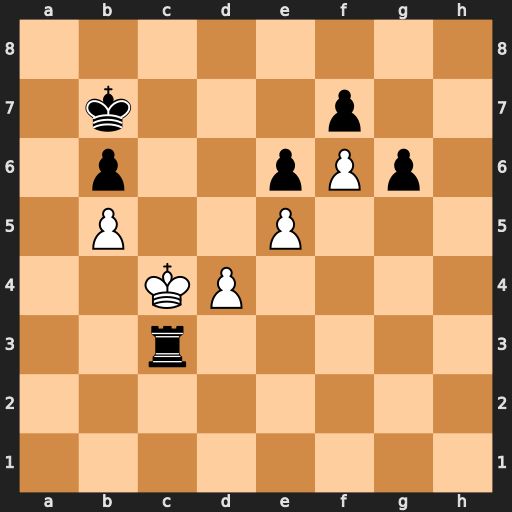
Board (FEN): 8/1k3p2/1p2pPp1/1P2P3/2KP4/2r5/8/8
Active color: w
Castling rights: -
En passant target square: -
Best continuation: Kxc3 Kc7 d5 Kd7 d6